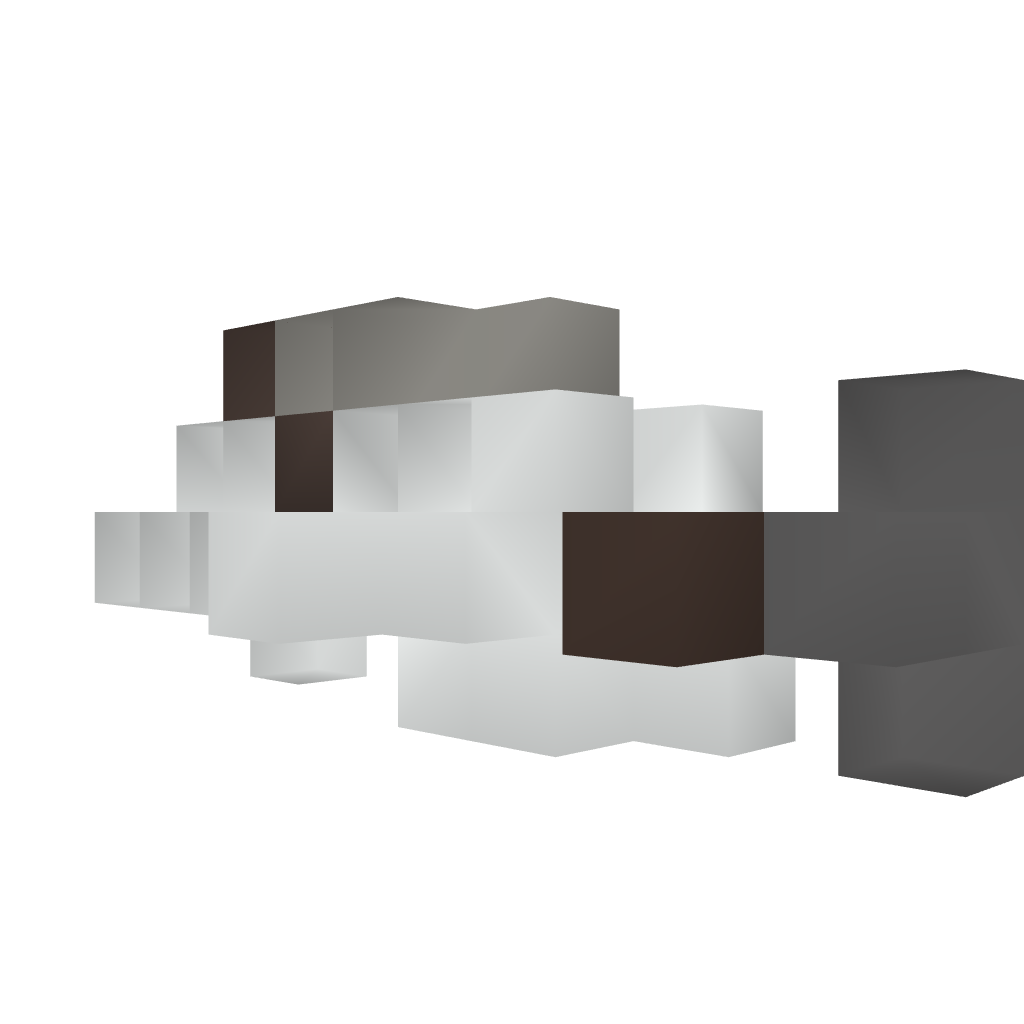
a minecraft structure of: Fighter Kn 141 I